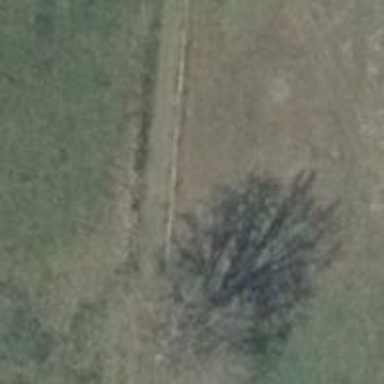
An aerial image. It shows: Grassy track with grade3 tracktype.